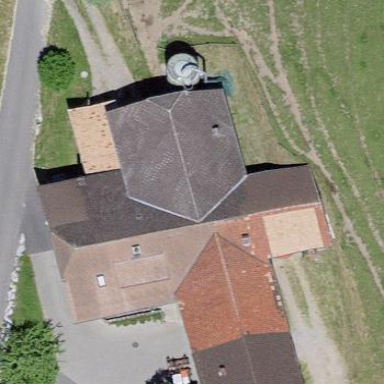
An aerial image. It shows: Farm building.